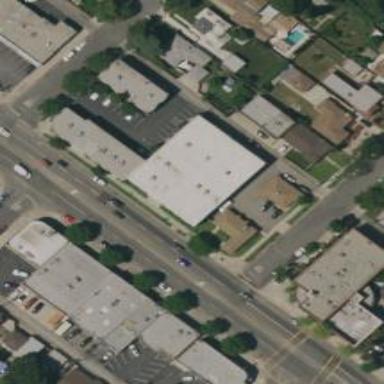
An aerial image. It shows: Commercial building.